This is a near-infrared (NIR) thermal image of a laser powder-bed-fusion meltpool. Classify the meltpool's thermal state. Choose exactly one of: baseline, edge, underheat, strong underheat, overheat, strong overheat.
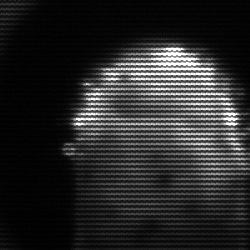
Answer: baseline